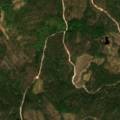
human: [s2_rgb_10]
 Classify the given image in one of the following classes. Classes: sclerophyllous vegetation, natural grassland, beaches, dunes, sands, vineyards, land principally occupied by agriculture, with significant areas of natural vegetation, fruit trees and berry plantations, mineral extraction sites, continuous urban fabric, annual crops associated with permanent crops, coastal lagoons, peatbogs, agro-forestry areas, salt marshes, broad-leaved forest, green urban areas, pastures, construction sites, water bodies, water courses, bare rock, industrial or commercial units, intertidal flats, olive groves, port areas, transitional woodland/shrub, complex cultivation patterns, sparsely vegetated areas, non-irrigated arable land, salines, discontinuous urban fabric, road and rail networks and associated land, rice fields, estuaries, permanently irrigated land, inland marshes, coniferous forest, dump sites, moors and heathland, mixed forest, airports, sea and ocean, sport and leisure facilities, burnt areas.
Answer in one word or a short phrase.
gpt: coniferous forest, transitional woodland/shrub